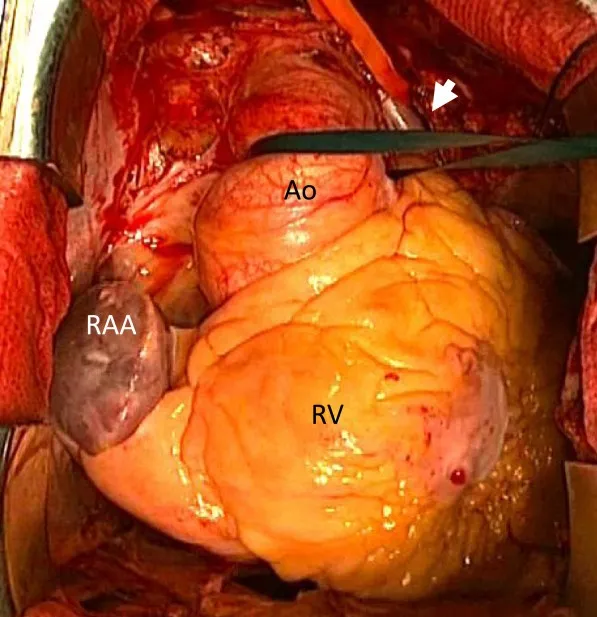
Operative finding showed a complete absence of the right superior vena cava. Ao: Ascending aorta, RAA: Right atrial appendage, RV: Right ventricle. Arrowhead: PLSVC.
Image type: medical_photograph (other_medical_photograph)